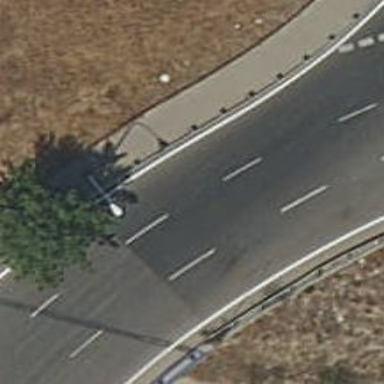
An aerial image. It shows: Roundabout at primary highway.